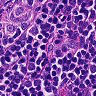
Metastatic tissue present: no